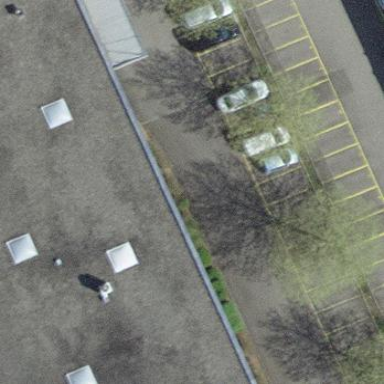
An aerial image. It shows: Street-side parking area.